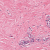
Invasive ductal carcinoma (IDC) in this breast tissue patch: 0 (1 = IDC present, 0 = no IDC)